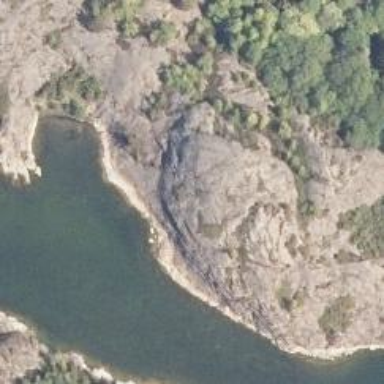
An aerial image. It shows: Natural cliff.